Question: Below is my PowerShell script. It produces a nicely formatted HTML table. I'd like to make a single column bold (Full % column). I can't for the life of me think of a way to do it.
I've tried inserting bold tags in different places and tried thinking of a way to use replace but since the numbers change in the columns I can't think of a way to do it.
'''
$symmid = 1555
$command1 = symfast -sid $symmid list -association -demand
$command2 = symcfg -sid $symmid list -thin -pool -detail -gb
$basedir = "C: s\Scripts"
$timestamp = Get-Date -Format ddMMyyyy
$CSSFile = "$basedir\csstemplate.css"
$css = get-content $CSSFile
$command1 > $basedirrchive_vprchive_$timestamp.txt
$command2 > $basedirrchive_poolrchive_$timestamp.txt
$regex = '(?ms)P O O L S(.+?)
\s*
'
$command2 = $command2 -join "'r'n"
$command2 = [regex]::Matches($command2,$regex) | foreach {$_.groups[1].value}
$command2 = $command2 -split "'r'n" | select -Skip 5
$command2Format = $command2 | % {
$column = $_ -split ' +'
$hash = [ordered]@{
'Pool Name' = $column[0]
'Flags PTECSL' = $column[1]
'Dev Config' = $column[2]
'Total GBs' = $column[3]
'Usable GBs' = $column[4]
'Free GBs' = $column[5]
'Used GBs' = $column[6]
'Full (%)' = $column[7]
'Subs (%)' = $column[8]
'Comp (%)' = $column[9]
'Shared GBs' = $column[10]
}
New-Object -Type PSCustomObject -Property $hash
} | ConvertTo-Html -Head $a
function get-css
{
foreach($line in $css)
{
$style += $line
}
return $style
}
$style = "<style>"
$style = get-css
$style += "</style>"
$report = "<html><head>$style</head><body>$command2Format</body></html>"
$report | Out-File $basedir est.html
Invoke-Expression $basedir est.html
'''

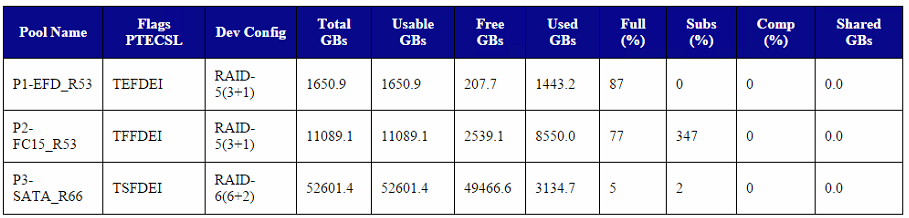
Answer: You should be able to follow this basic example to get what you are looking for
'''
$a = @"
<style>
TD:nth-child(1){font-weight: bold}
</style>
"@
Get-ChildItem c: emp -Directory | Select Name,lastwritetime | ConvertTo-Html -Head $a | Set-Content c: emp
ile.html
ii c: emp
ile.html
'''
So as defined by 'nth-child(1)' the first column of data will have its text . You should be able to accomplish the same thing with the 7th column.
Yes, like <URL> says, you would need browser support for this but that should not be a tall order.